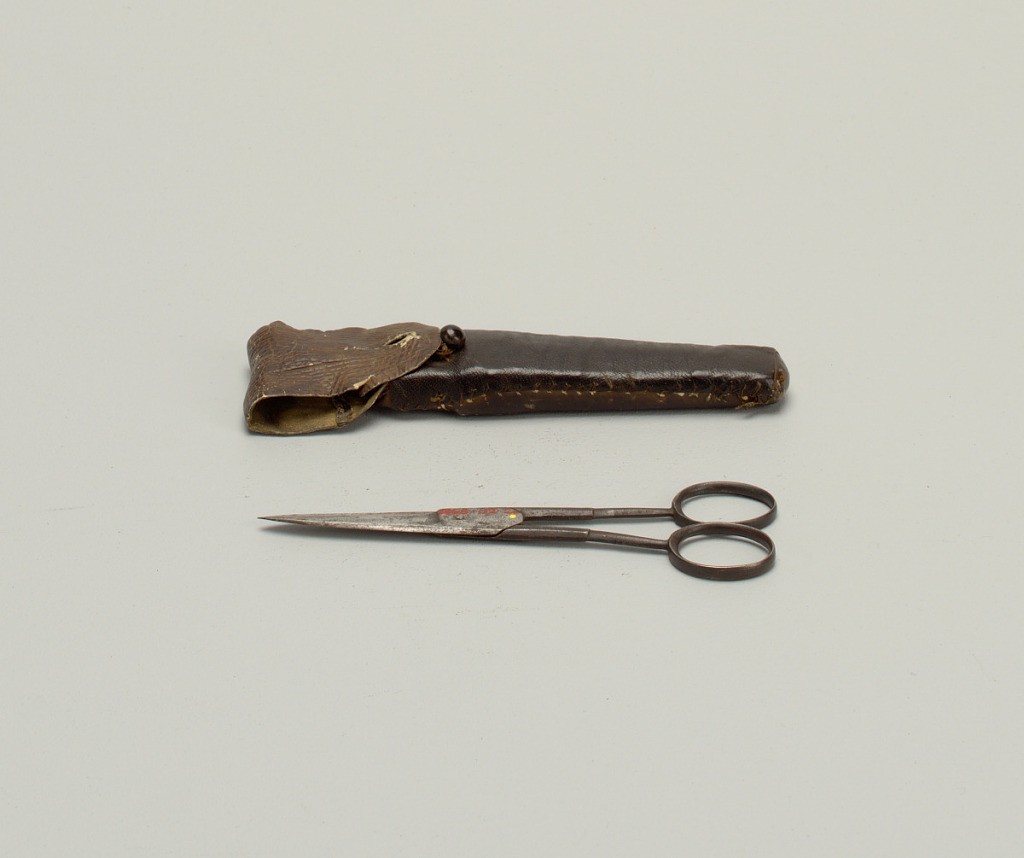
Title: Scissors and case
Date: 1850–1890
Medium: Steel, leather, ceramic
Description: A)Simple steel scissors with sharply-pointed matching blades, oval loopholes. B) Crudely hand-sewn black leather case with ceramic button.